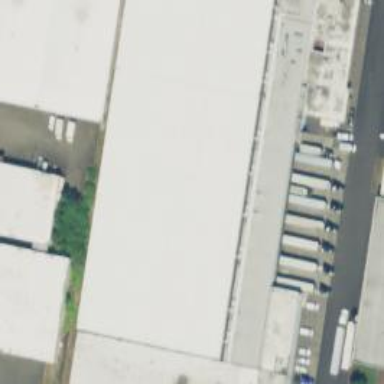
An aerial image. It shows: Industrial area dedicated to distribution activities.